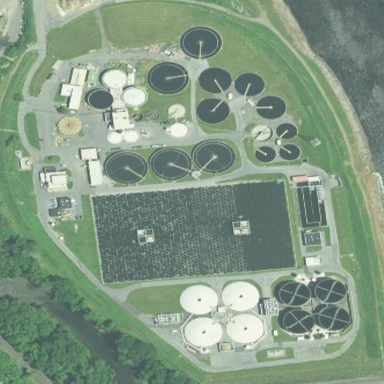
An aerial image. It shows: Wastewater plant surrounded by fence.